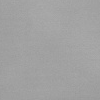
Atmospheric dust classification: dusty